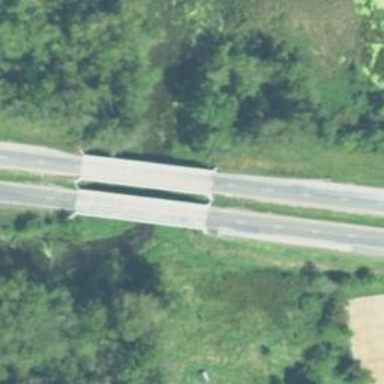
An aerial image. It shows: Trunk highway with bridge.